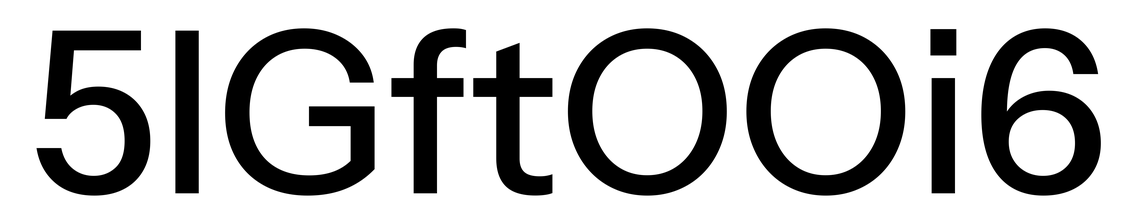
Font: InstrumentSans_Medium